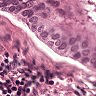
Metastatic tissue present: yes